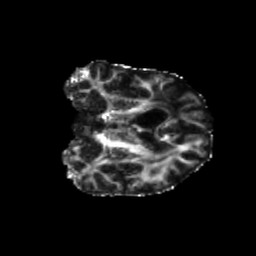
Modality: FA
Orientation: coronal
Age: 46
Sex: male
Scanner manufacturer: siemens
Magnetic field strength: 3 T
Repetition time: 5.25 s
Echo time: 0.08 s